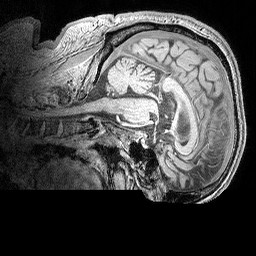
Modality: MP2RAGE
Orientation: sagittal
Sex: male
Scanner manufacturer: siemens
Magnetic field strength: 3 T
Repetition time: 5 s
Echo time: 0.00292 s